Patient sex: M
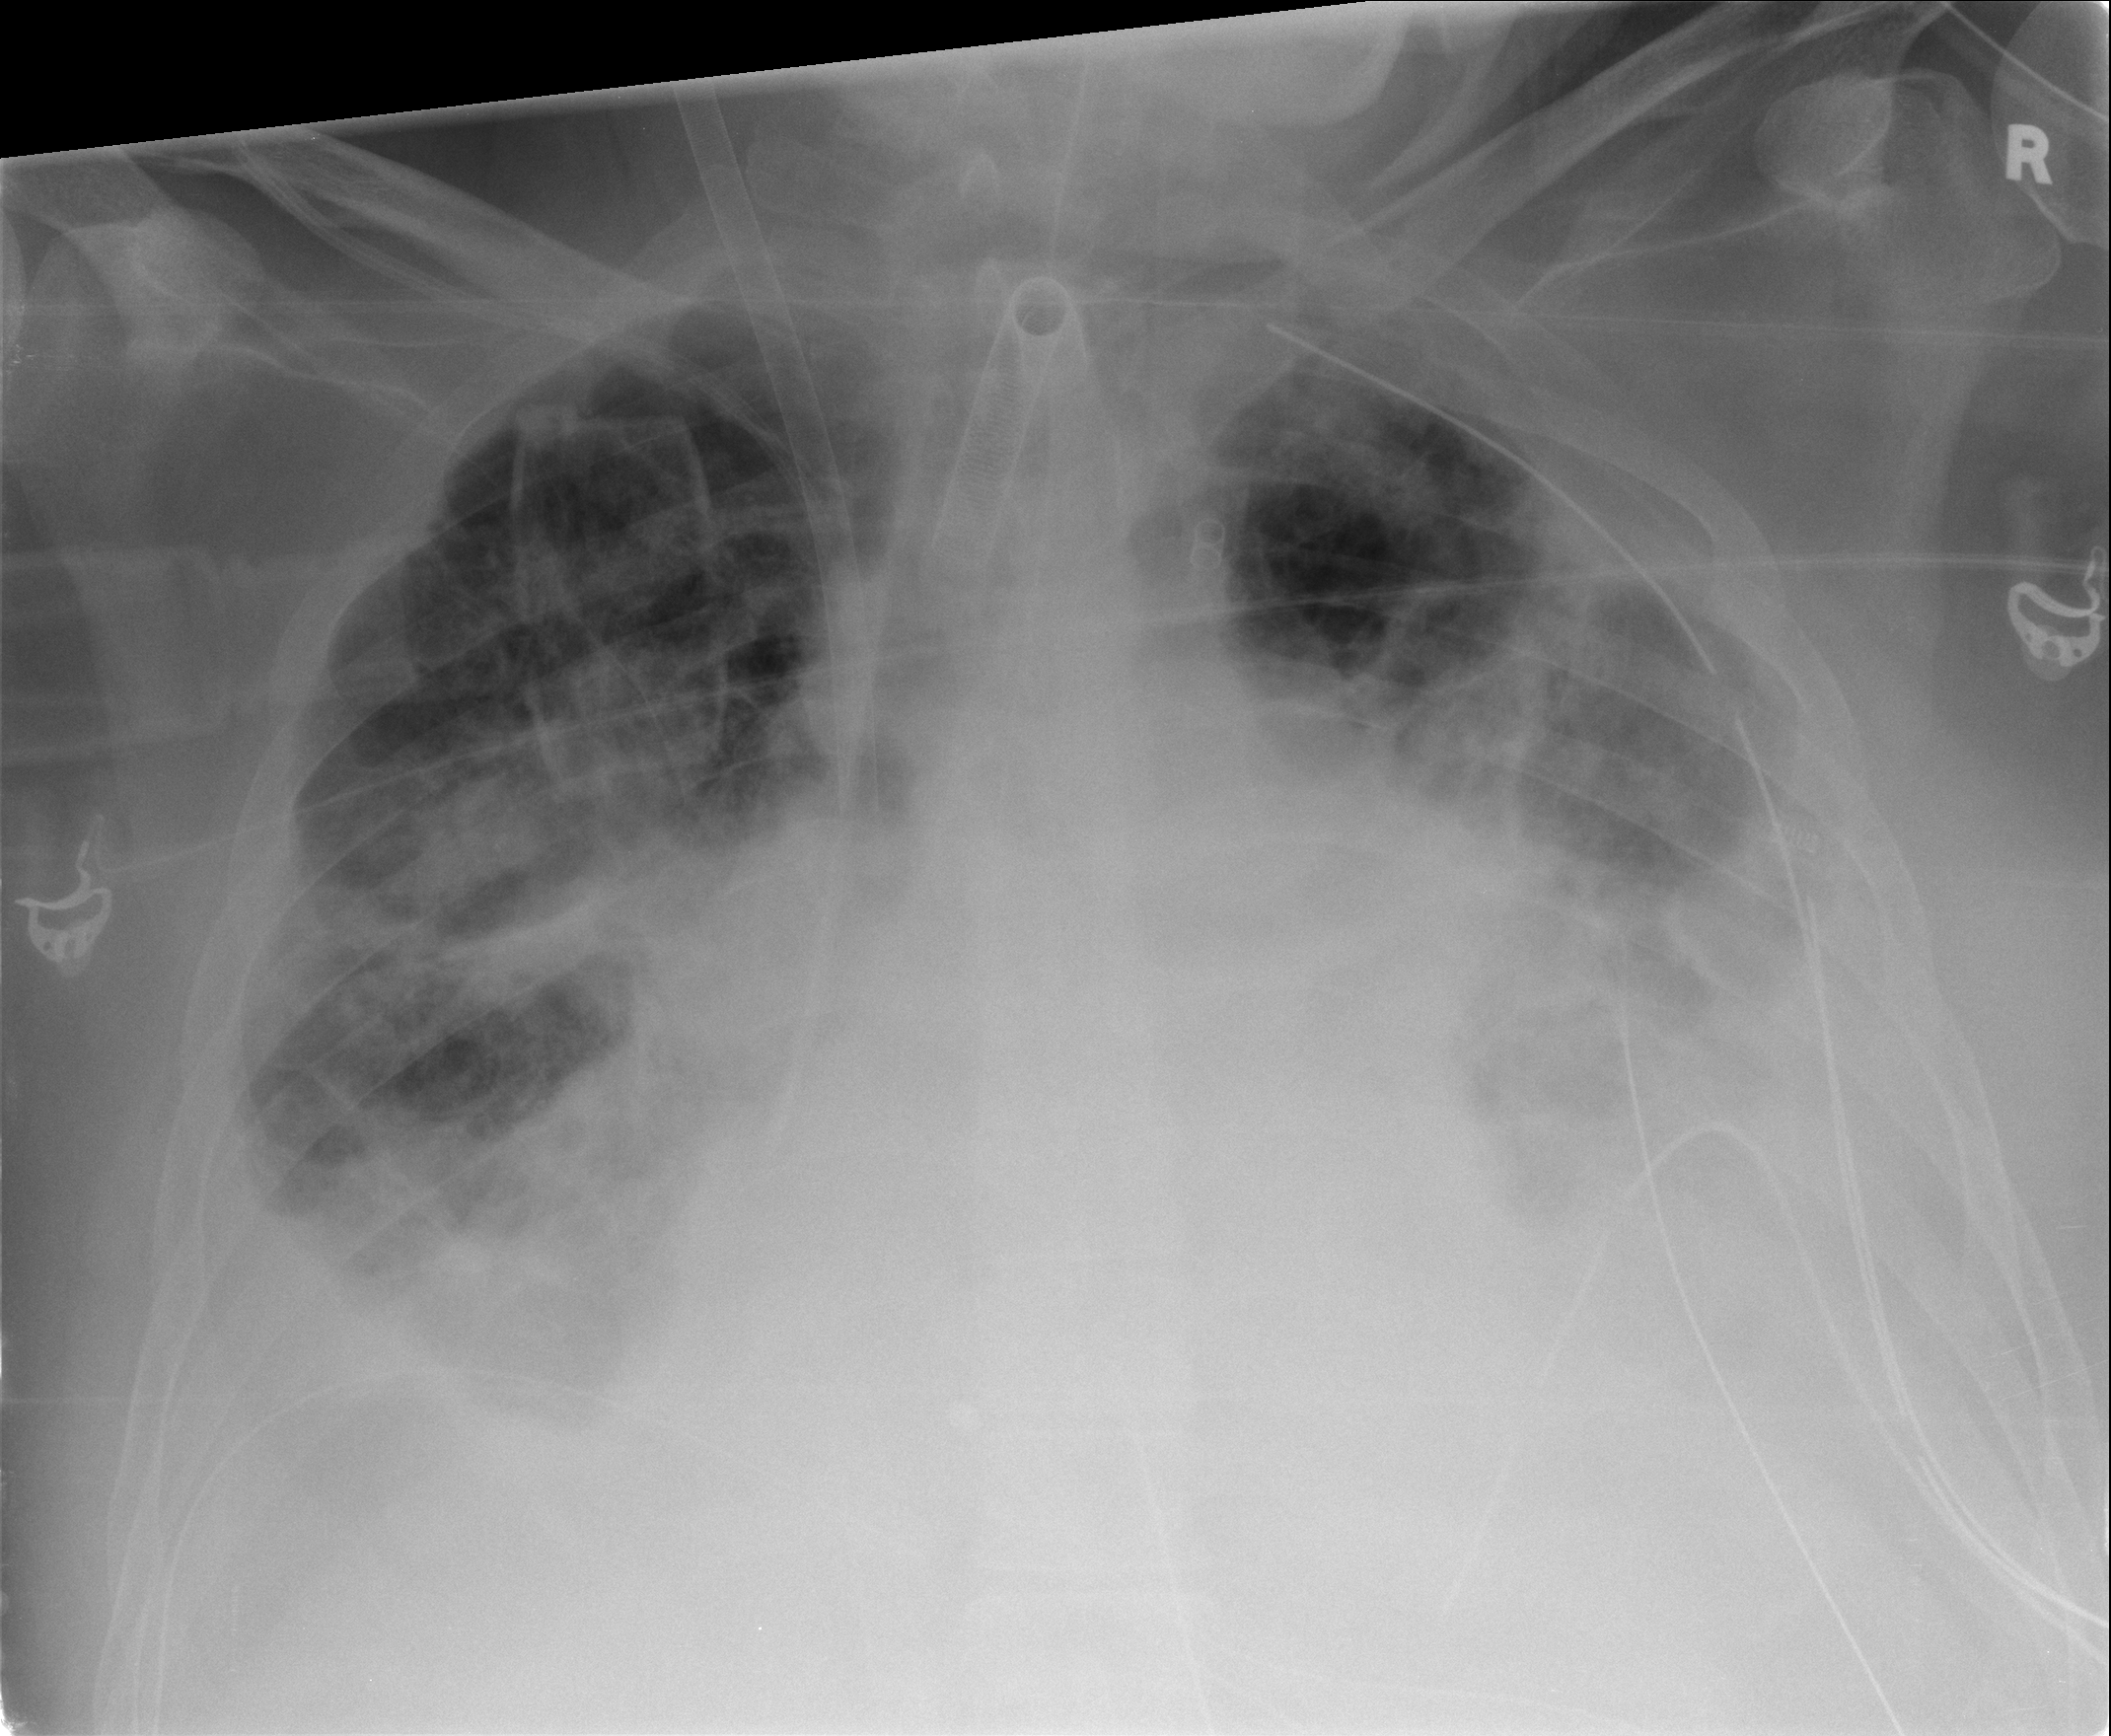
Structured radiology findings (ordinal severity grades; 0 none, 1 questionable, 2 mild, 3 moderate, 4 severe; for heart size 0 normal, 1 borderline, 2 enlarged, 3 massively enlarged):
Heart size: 0
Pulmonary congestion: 0
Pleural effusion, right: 3
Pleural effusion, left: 3
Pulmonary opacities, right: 3
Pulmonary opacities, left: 3
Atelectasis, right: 3
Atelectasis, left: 3